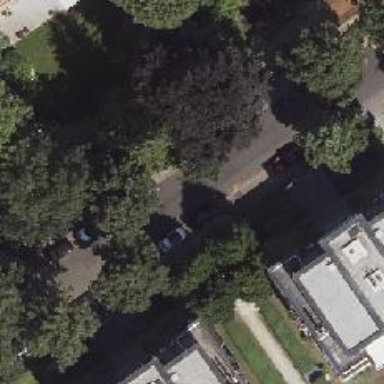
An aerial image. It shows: Residential road with asphalt surface and sidewalks on both sides. The parking on both sides is oriented parallel and partially on the curb.